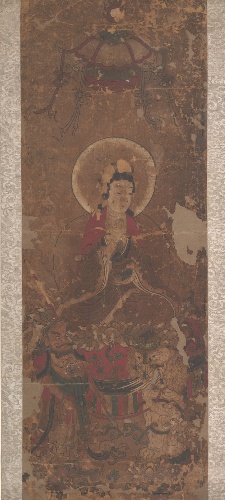
Artist: Unidentified artist
Object type: Hanging scroll
Classification: Paintings
Medium: Hanging scroll, fragment; ink and color on paper
Culture: China
Period: Ming dynasty (?) (1368–1644)
Dimensions: 21 7/16 x 7 7/8 in. (54.5 x 20.0 cm)
Department: Asian Art
Credit line: From the Collection of A. W. Bahr, Purchase, Fletcher Fund, 1947
Accession year: 1947
Repository: Metropolitan Museum of Art, New York, NY
Tags: Men